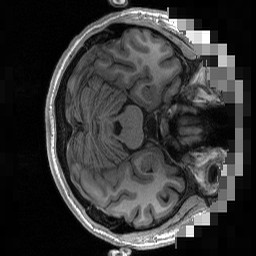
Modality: T1w
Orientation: axial
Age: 18
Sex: male
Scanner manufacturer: siemens
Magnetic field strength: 3 T
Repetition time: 2.53 s